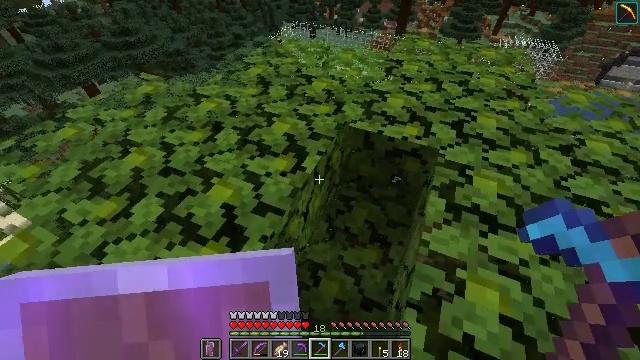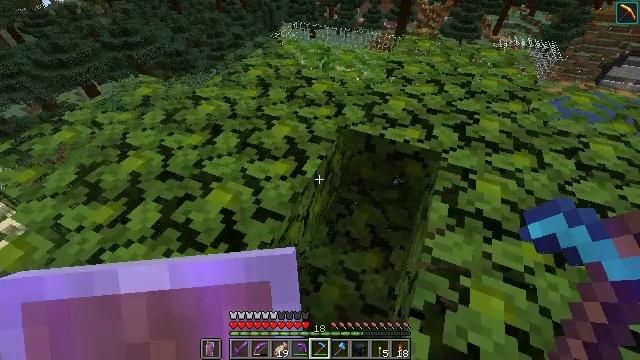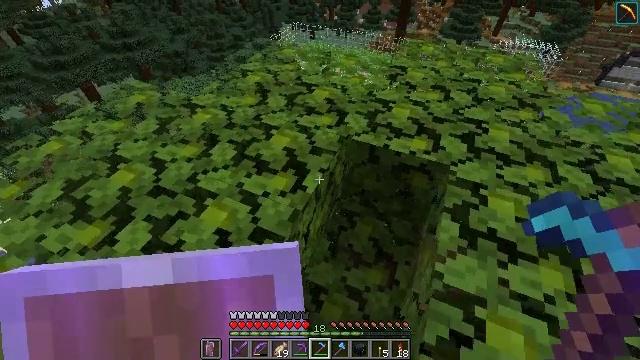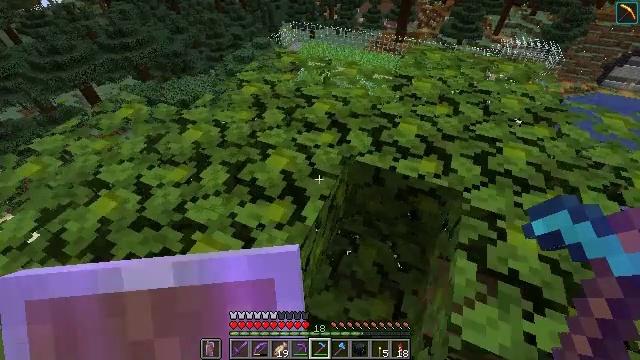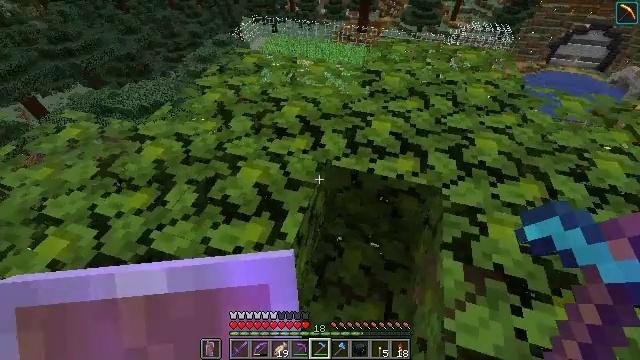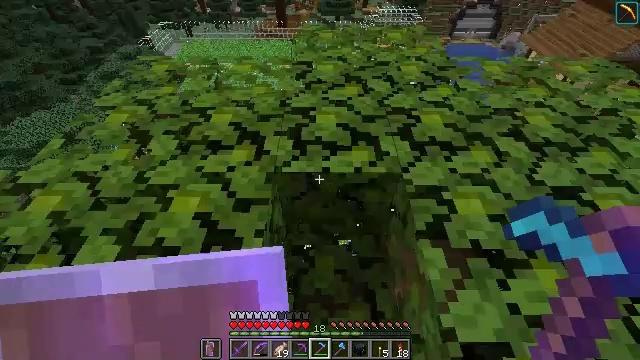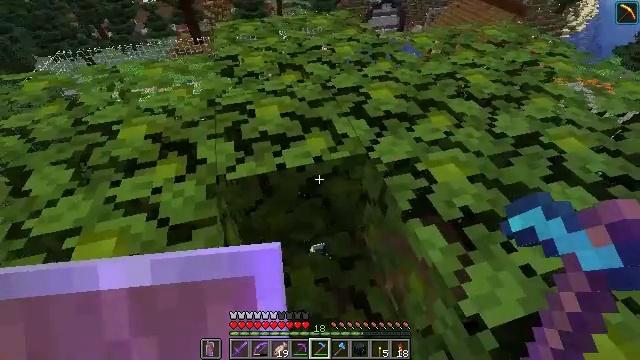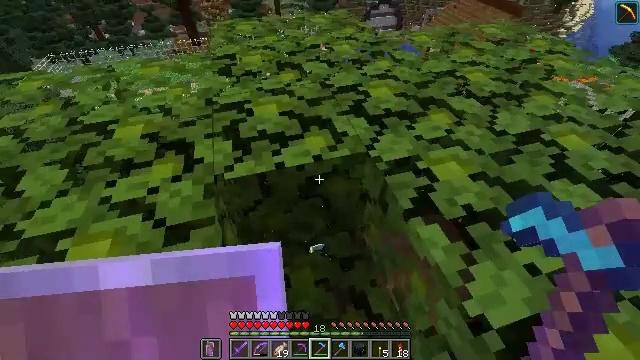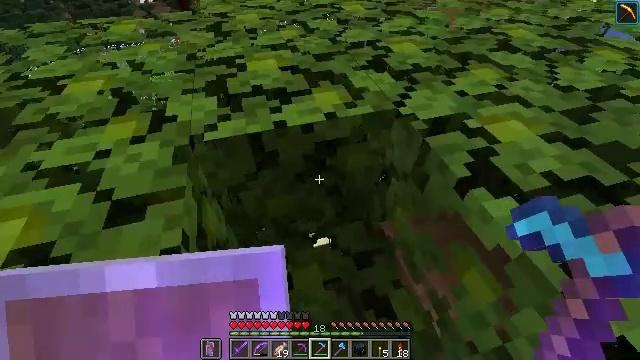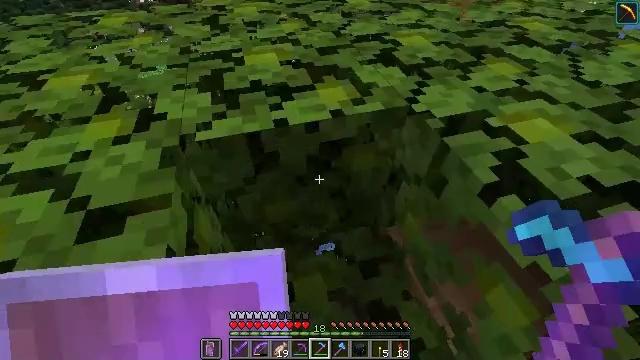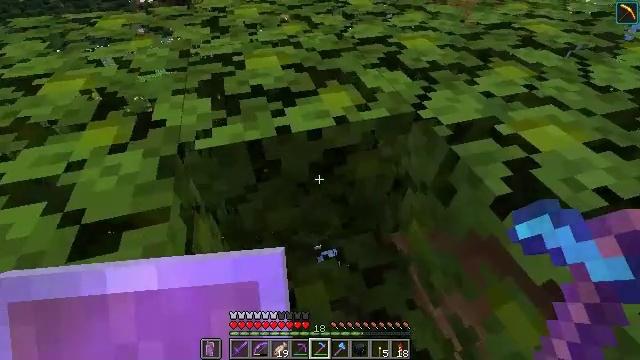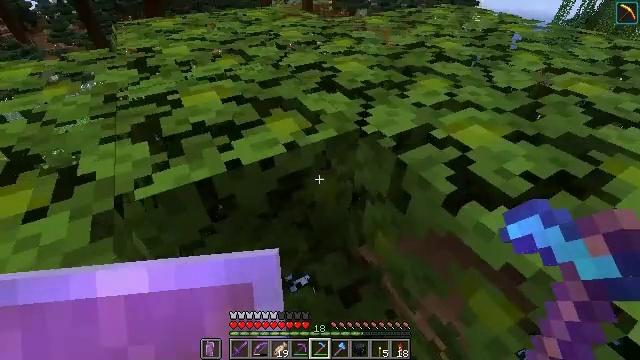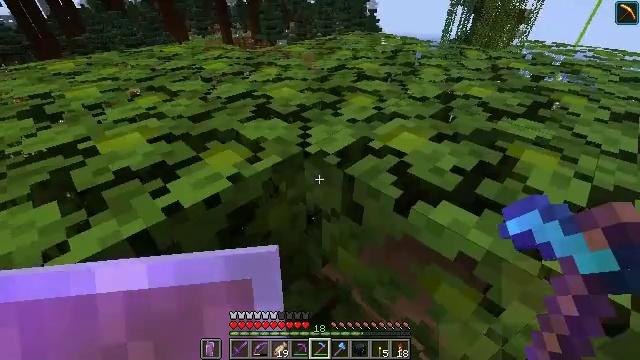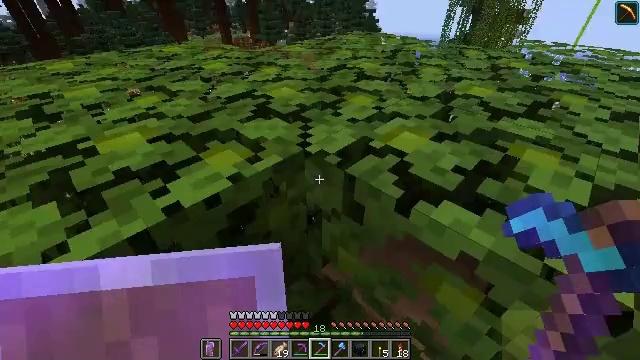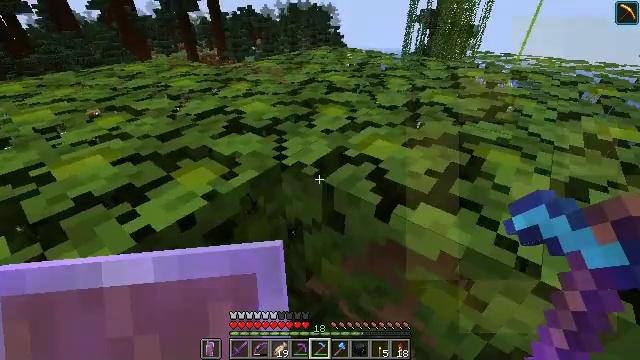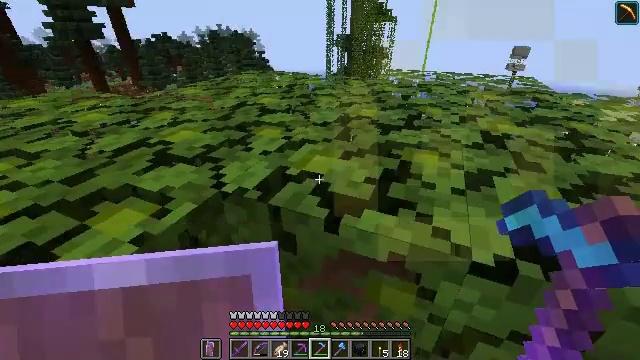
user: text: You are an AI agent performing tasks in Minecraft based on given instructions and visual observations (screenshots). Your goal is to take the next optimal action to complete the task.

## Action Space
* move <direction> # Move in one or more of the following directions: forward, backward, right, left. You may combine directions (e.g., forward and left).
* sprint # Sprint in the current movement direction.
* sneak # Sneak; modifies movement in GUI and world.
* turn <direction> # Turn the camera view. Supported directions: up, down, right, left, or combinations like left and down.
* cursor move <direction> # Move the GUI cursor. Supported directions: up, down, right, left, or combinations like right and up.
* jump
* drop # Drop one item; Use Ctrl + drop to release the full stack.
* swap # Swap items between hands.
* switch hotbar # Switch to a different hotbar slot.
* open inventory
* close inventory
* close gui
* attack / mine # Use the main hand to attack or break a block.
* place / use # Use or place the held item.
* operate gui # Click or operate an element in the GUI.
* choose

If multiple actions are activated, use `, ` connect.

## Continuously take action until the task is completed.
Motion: motion action
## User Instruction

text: Attack the jungle leaves to remove it.
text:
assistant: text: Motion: move forward
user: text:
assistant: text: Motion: move forward
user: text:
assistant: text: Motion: move forward
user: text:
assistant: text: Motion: move forward, turn right and down
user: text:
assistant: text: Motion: move forward, turn right
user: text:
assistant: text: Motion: turn right and up
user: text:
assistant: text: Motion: no_op
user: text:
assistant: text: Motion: no_op
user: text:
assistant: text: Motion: no_op
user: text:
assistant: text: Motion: no_op
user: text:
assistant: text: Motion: turn right and up
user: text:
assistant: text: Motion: turn right and up
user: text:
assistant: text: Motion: no_op
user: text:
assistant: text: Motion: turn right and up
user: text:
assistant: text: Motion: turn right and up
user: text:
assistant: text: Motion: turn right and up
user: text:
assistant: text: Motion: no_op
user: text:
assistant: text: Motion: no_op
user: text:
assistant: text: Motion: no_op
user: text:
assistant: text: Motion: no_op
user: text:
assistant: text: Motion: no_op
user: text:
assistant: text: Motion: no_op
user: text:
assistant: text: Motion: turn right and up, attack / mine
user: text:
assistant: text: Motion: turn right and up, attack / mine
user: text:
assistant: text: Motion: turn right, attack / mine
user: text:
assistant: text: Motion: turn right and down, attack / mine
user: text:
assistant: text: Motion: turn right, attack / mine
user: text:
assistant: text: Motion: turn right and up, attack / mine
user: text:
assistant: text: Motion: turn right, attack / mine
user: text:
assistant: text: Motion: turn right, attack / mine